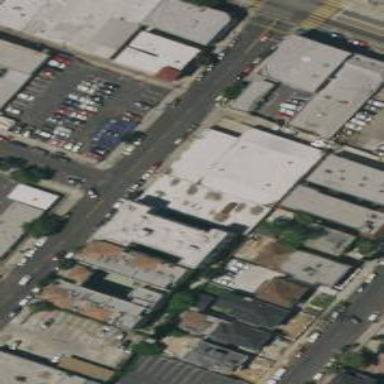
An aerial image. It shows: Commercial building.